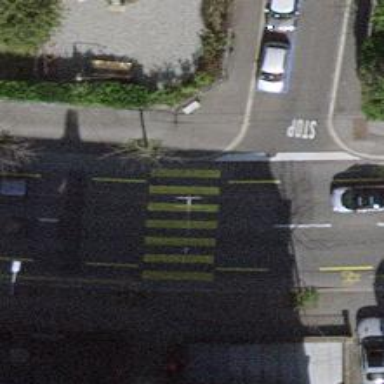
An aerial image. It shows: Uncontrolled road crossing.